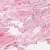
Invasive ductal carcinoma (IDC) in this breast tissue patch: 0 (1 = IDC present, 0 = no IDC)